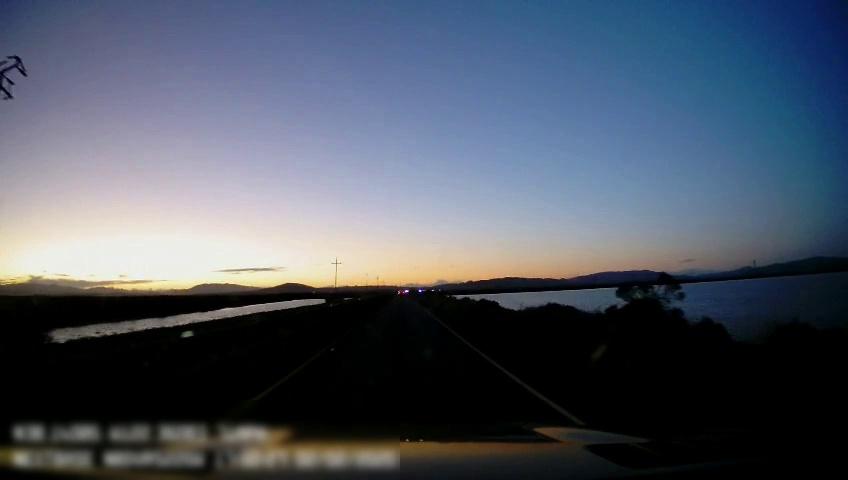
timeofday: Dusk/Dawn/Twilight
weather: Sunny
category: Drivable Space
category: Lanes | Current Lane
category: Lanes | Current Lane